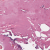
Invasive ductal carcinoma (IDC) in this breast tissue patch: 0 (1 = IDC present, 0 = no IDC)